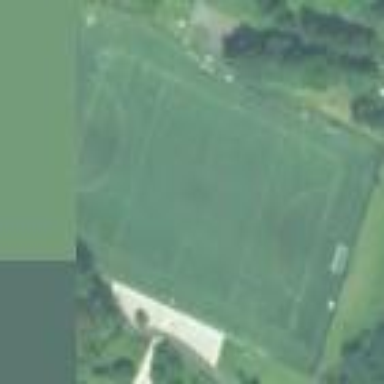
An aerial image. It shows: Soccer pitch for leisure land activities.